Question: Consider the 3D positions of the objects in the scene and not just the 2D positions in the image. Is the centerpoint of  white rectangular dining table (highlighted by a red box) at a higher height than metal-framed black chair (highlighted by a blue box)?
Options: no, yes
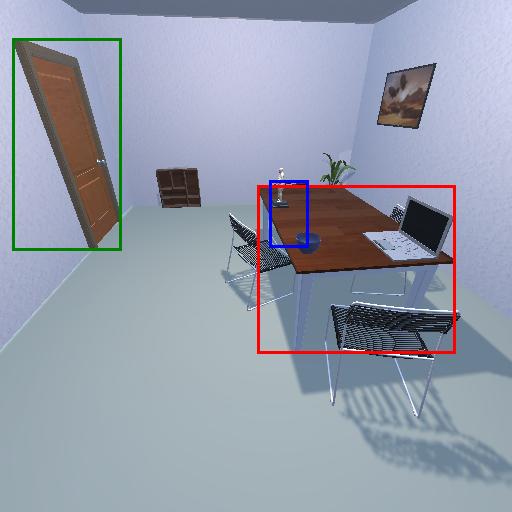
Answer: no